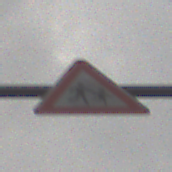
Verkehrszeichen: KinderLinks
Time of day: MorningAfternoon
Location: Outdoor (Nature)
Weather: Overcast
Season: NotSpecified
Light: Natural